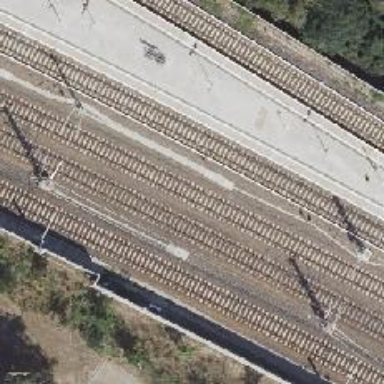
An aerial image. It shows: Solitary milestone along the railway.